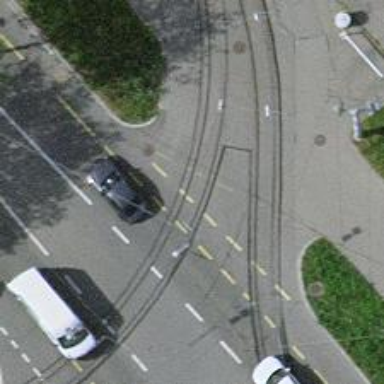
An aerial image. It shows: Tram crossing on the railway.